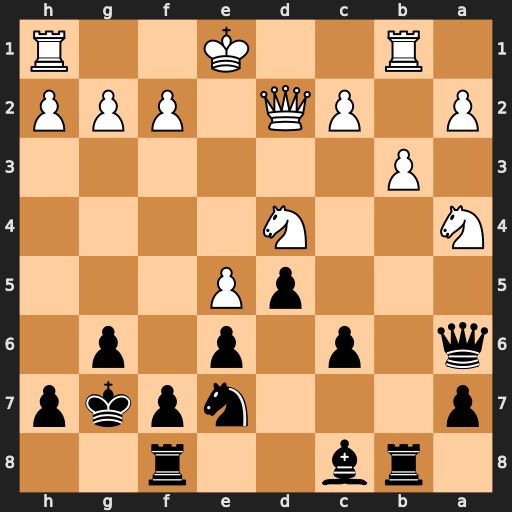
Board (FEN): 1rb2r2/p3npkp/q1p1p1p1/3pP3/N2N4/1P6/P1PQ1PPP/1R2K2R
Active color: b
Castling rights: K
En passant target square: -
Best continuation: Qxa4 bxa4 Rxb1+